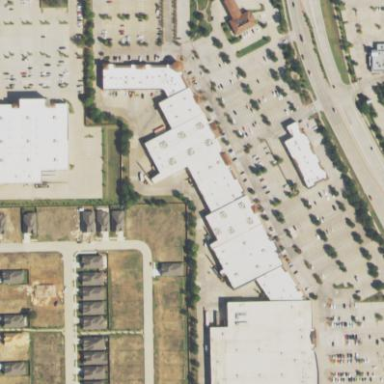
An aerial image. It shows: Retail area.